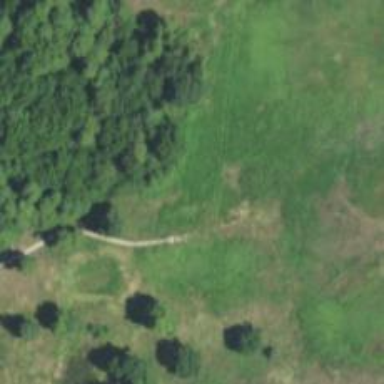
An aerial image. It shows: Path for both roads and golfers.